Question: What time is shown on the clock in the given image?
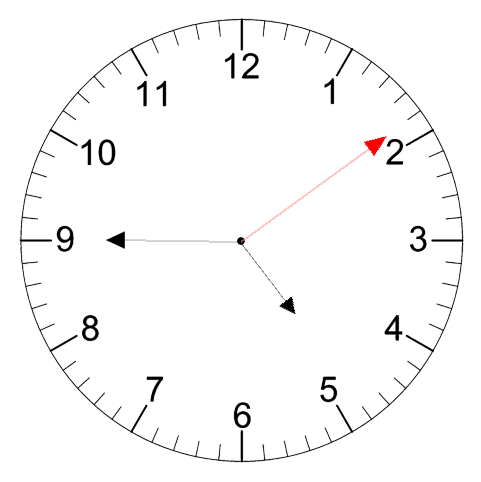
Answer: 04:45:09